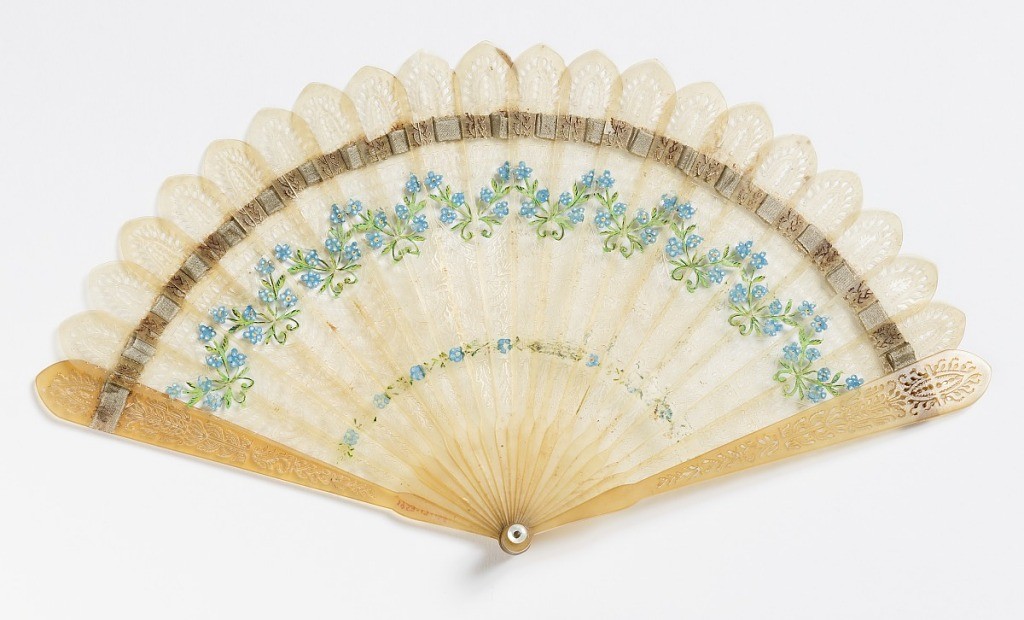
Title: Brisé fan and case
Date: early 19th century
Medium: Pierced and painted horn sticks, silk ribbon
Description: Brisé fan with pierced horn sticks painted with forget-me-nots, laced with a pale silk ribbon. Fan case has removable lid.